Question: I cloned <URL> locally. The only changes I made before opening it would be modifying version codes of plugins and libraries to make them compatible with my local environment:
(EDIT: I found <URL>
1. gradle-wrapper.properties (4.6-all -> 4.4-all): distributionBase=GRADLE_USER_HOME
distributionPath=wrapper/dists
zipStoreBase=GRADLE_USER_HOME
zipStorePath=wrapper/dists
distributionUrl=https\://services.gradle.org/distributions/gradle-4.4-all.zip
# PREVIOUS VALUE: gradle-4.6-all.zip
2. Project-level build.gradle: buildscript {
ext.kotlin_version = '1.2.61' // PREVIOUS VALUE: 1.2.21
repositories {
google()
jcenter()
}
dependencies {
classpath 'com.android.tools.build:gradle:3.1.3' // PREVIOUS VALUE: 3.2.0-alpha09
classpath "org.jetbrains.kotlin:kotlin-gradle-plugin:$kotlin_version"
}
}
allprojects {
repositories {
google()
jcenter()
}
}
task clean(type: Delete) {
delete rootProject.buildDir
}
ext {
compileSdkVersion = 27
minSdkVersion = 15
targetSdkVersion = 27
supportLibVersion = "27.1.1" // PREVIOUS VALUE: 27.1.0
constraintLayoutVersion = "1.1.2" // PREVIOUS VALUE: 1.0.2
archComponentsVersion = "1.1.1"
roomVersion = "1.1.1" // PREVIOUS VALUE: 1.1.0-beta1
pagingVersion = "1.0.0" // PREVIOUS VALUE: 1.1.0-beta1
retrofitVersion = "2.4.0" // PREVIOUS VALUE: 2.3.0
okhttpLoggingInterceptorVersion = "3.11.0" // PREVIOUS VALUE: 3.9.0
runnerVersion = "1.0.1"
rulesVersion = "1.0.1"
junitVersion = "4.12"
espressoVersion = "3.0.1"
}
3. app-module build.gradle apply plugin: 'com.android.application'
apply plugin: 'kotlin-android'
apply plugin: 'kotlin-kapt'
apply plugin: 'kotlin-android-extensions'
android {
compileSdkVersion rootProject.compileSdkVersion
defaultConfig {
applicationId "com.example.android.codelabs.paging"
minSdkVersion rootProject.minSdkVersion
targetSdkVersion rootProject.targetSdkVersion
versionCode 1
versionName "1.0"
testInstrumentationRunner "android.support.test.runner.AndroidJUnitRunner"
}
buildTypes {
release {
minifyEnabled false
proguardFiles getDefaultProguardFile('proguard-android.txt'), 'proguard-rules.pro'
}
}
}
dependencies {
implementation fileTree(dir: 'libs', include: ['*.jar'])
implementation "org.jetbrains.kotlin:kotlin-stdlib-jdk7:$kotlin_version" // jre7 -> jdk7
implementation "com.android.support:appcompat-v7:$supportLibVersion"
implementation "com.android.support.constraint:constraint-layout:$constraintLayoutVersion"
implementation "com.android.support:design:$supportLibVersion"
// architecture components
implementation "android.arch.lifecycle:extensions:$archComponentsVersion"
implementation "android.arch.lifecycle:runtime:$archComponentsVersion"
implementation "android.arch.persistence.room:runtime:$roomVersion"
implementation "android.arch.paging:runtime:$pagingVersion"
kapt "android.arch.lifecycle:compiler:$archComponentsVersion"
kapt "android.arch.persistence.room:compiler:$roomVersion"
// retrofit
implementation "com.squareup.retrofit2:retrofit:$retrofitVersion"
implementation "com.squareup.retrofit2:converter-gson:$retrofitVersion"
implementation "com.squareup.retrofit2:retrofit-mock:$retrofitVersion"
implementation "com.squareup.okhttp3:logging-interceptor:$okhttpLoggingInterceptorVersion"
// testing -> ALL REMOVED.
//testImplementation "junit:junit:$junitVersion"
//androidTestImplementation "com.android.support.test🏃$runnerVersion"
//androidTestImplementation "com.android.support.test.espresso:espresso-core:$espressoVersion"
}
---
Then I change build variant from to . Everything was OK and I could build APK ('app-release-unsigned.apk') successfully. Now when I set 'minifyEnabled' to 'true' I got these errors during building APK file:

---
I searched the web and find these related rules (due to dependencies) for Proguard and insert them in file (each group of rules referenced at top of them):
'''
###### From https://github.com/square/retrofit#r8--proguard:
# Retrofit does reflection on generic parameters and InnerClass is required to use Signature.
-keepattributes Signature, InnerClasses
# Retain service method parameters when optimizing.
-keepclassmembers,allowshrinking,allowobfuscation interface * {
@retrofit2.http.* <methods>;}
# Ignore annotation used for build tooling.
-dontwarn org.codehaus.mojo.animal_sniffer.IgnoreJRERequirement
# Ignore JSR 305 annotations for embedding nullability information.
-dontwarn javax.annotation.**
# Guarded by a NoClassDefFoundError try/catch and only used when on the classpath.
-dontwarn kotlin.Unit
###### From https://stackoverflow.com/a/453<PHONE>:
-dontwarn android.arch.util.paging.CountedDataSource
-dontwarn android.arch.persistence.room.paging.LimitOffsetDataSource
###### From https://stackoverflow.com/questions/45344040/android-room-persistence-library-proguard-configuration
-dontwarn okio.**
-dontwarn javax.annotation.Nullable
-dontwarn javax.annotation.ParametersAreNonnullByDefault
# Platform calls Class.forName on types which do not exist on Android to determine platform.
-dontnote retrofit2.Platform
# Platform used when running on Java 8 VMs. Will not be used at runtime.
-dontwarn retrofit2.Platform$Java8
# Retain generic type information for use by reflection by converters and adapters.
-keepattributes Signature
# Retain declared checked exceptions for use by a Proxy instance.
-keepattributes Exceptions
-keep class android.content.**
-dontwarn android.content.**
-keep class android.animation.**
-dontwarn android.animation.**
-keep class me.panavtec.drawableview.**
-dontwarn me.panavtec.drawableview.**
-keep class javax.annotation.concurrent.**
-dontwarn javax.annotation.concurrent.**
-keep class android.arch.persistence.room.paging.LimitOffsetDataSource
-keep interface android.arch.persistence.room.paging.LimitOffsetDataSource
-keep class android.arch.util.paging.CountedDataSource
-keep interface android.arch.util.paging.CountedDataSource
'''
But has no effect. Error message would be exactly the same.
---
:
'''
org.gradle.api.tasks.TaskExecutionException: Execution failed for task ':app:transformClassesAndResourcesWithProguardForRelease'.
at org.gradle.api.internal.tasks.execution.ExecuteActionsTaskExecuter.executeActions(ExecuteActionsTaskExecuter.java:100)
at org.gradle.api.internal.tasks.execution.ExecuteActionsTaskExecuter.execute(ExecuteActionsTaskExecuter.java:70)
at org.gradle.api.internal.tasks.execution.OutputDirectoryCreatingTaskExecuter.execute(OutputDirectoryCreatingTaskExecuter.java:51)
at org.gradle.api.internal.tasks.execution.SkipUpToDateTaskExecuter.execute(SkipUpToDateTaskExecuter.java:62)
at org.gradle.api.internal.tasks.execution.ResolveTaskOutputCachingStateExecuter.execute(ResolveTaskOutputCachingStateExecuter.java:54)
at org.gradle.api.internal.tasks.execution.ValidatingTaskExecuter.execute(ValidatingTaskExecuter.java:60)
at org.gradle.api.internal.tasks.execution.SkipEmptySourceFilesTaskExecuter.execute(SkipEmptySourceFilesTaskExecuter.java:97)
at org.gradle.api.internal.tasks.execution.CleanupStaleOutputsExecuter.execute(CleanupStaleOutputsExecuter.java:87)
at org.gradle.api.internal.tasks.execution.ResolveTaskArtifactStateTaskExecuter.execute(ResolveTaskArtifactStateTaskExecuter.java:52)
at org.gradle.api.internal.tasks.execution.SkipTaskWithNoActionsExecuter.execute(SkipTaskWithNoActionsExecuter.java:52)
at org.gradle.api.internal.tasks.execution.SkipOnlyIfTaskExecuter.execute(SkipOnlyIfTaskExecuter.java:54)
at org.gradle.api.internal.tasks.execution.ExecuteAtMostOnceTaskExecuter.execute(ExecuteAtMostOnceTaskExecuter.java:43)
at org.gradle.api.internal.tasks.execution.CatchExceptionTaskExecuter.execute(CatchExceptionTaskExecuter.java:34)
at org.gradle.execution.taskgraph.DefaultTaskGraphExecuter$EventFiringTaskWorker$1.run(DefaultTaskGraphExecuter.java:248)
at org.gradle.internal.progress.DefaultBuildOperationExecutor$RunnableBuildOperationWorker.execute(DefaultBuildOperationExecutor.java:336)
at org.gradle.internal.progress.DefaultBuildOperationExecutor$RunnableBuildOperationWorker.execute(DefaultBuildOperationExecutor.java:328)
at org.gradle.internal.progress.DefaultBuildOperationExecutor.execute(DefaultBuildOperationExecutor.java:199)
at org.gradle.internal.progress.DefaultBuildOperationExecutor.run(DefaultBuildOperationExecutor.java:110)
at org.gradle.execution.taskgraph.DefaultTaskGraphExecuter$EventFiringTaskWorker.execute(DefaultTaskGraphExecuter.java:241)
at org.gradle.execution.taskgraph.DefaultTaskGraphExecuter$EventFiringTaskWorker.execute(DefaultTaskGraphExecuter.java:230)
at org.gradle.execution.taskgraph.DefaultTaskPlanExecutor$TaskExecutorWorker.processTask(DefaultTaskPlanExecutor.java:123)
at org.gradle.execution.taskgraph.DefaultTaskPlanExecutor$TaskExecutorWorker.access$200(DefaultTaskPlanExecutor.java:79)
at org.gradle.execution.taskgraph.DefaultTaskPlanExecutor$TaskExecutorWorker$1.execute(DefaultTaskPlanExecutor.java:104)
at org.gradle.execution.taskgraph.DefaultTaskPlanExecutor$TaskExecutorWorker$1.execute(DefaultTaskPlanExecutor.java:98)
at org.gradle.execution.taskgraph.DefaultTaskExecutionPlan.execute(DefaultTaskExecutionPlan.java:626)
at org.gradle.execution.taskgraph.DefaultTaskExecutionPlan.executeWithTask(DefaultTaskExecutionPlan.java:581)
at org.gradle.execution.taskgraph.DefaultTaskPlanExecutor$TaskExecutorWorker.run(DefaultTaskPlanExecutor.java:98)
at org.gradle.execution.taskgraph.DefaultTaskPlanExecutor.process(DefaultTaskPlanExecutor.java:59)
at org.gradle.execution.taskgraph.DefaultTaskGraphExecuter.execute(DefaultTaskGraphExecuter.java:128)
at org.gradle.execution.SelectedTaskExecutionAction.execute(SelectedTaskExecutionAction.java:37)
at org.gradle.execution.DefaultBuildExecuter.execute(DefaultBuildExecuter.java:37)
at org.gradle.execution.DefaultBuildExecuter.access$000(DefaultBuildExecuter.java:23)
at org.gradle.execution.DefaultBuildExecuter$1.proceed(DefaultBuildExecuter.java:43)
at org.gradle.execution.DryRunBuildExecutionAction.execute(DryRunBuildExecutionAction.java:46)
at org.gradle.execution.DefaultBuildExecuter.execute(DefaultBuildExecuter.java:37)
at org.gradle.execution.DefaultBuildExecuter.execute(DefaultBuildExecuter.java:30)
at org.gradle.initialization.DefaultGradleLauncher$ExecuteTasks.run(DefaultGradleLauncher.java:314)
at org.gradle.internal.progress.DefaultBuildOperationExecutor$RunnableBuildOperationWorker.execute(DefaultBuildOperationExecutor.java:336)
at org.gradle.internal.progress.DefaultBuildOperationExecutor$RunnableBuildOperationWorker.execute(DefaultBuildOperationExecutor.java:328)
at org.gradle.internal.progress.DefaultBuildOperationExecutor.execute(DefaultBuildOperationExecutor.java:199)
at org.gradle.internal.progress.DefaultBuildOperationExecutor.run(DefaultBuildOperationExecutor.java:110)
at org.gradle.initialization.DefaultGradleLauncher.runTasks(DefaultGradleLauncher.java:204)
at org.gradle.initialization.DefaultGradleLauncher.doBuildStages(DefaultGradleLauncher.java:134)
at org.gradle.initialization.DefaultGradleLauncher.executeTasks(DefaultGradleLauncher.java:109)
at org.gradle.internal.invocation.GradleBuildController$1.call(GradleBuildController.java:78)
at org.gradle.internal.invocation.GradleBuildController$1.call(GradleBuildController.java:75)
at org.gradle.internal.work.DefaultWorkerLeaseService.withLocks(DefaultWorkerLeaseService.java:152)
at org.gradle.internal.invocation.GradleBuildController.doBuild(GradleBuildController.java:100)
at org.gradle.internal.invocation.GradleBuildController.run(GradleBuildController.java:75)
at org.gradle.tooling.internal.provider.runner.ClientProvidedBuildActionRunner.run(ClientProvidedBuildActionRunner.java:62)
at org.gradle.launcher.exec.ChainingBuildActionRunner.run(ChainingBuildActionRunner.java:35)
at org.gradle.launcher.exec.ChainingBuildActionRunner.run(ChainingBuildActionRunner.java:35)
at org.gradle.tooling.internal.provider.ValidatingBuildActionRunner.run(ValidatingBuildActionRunner.java:32)
at org.gradle.launcher.exec.RunAsBuildOperationBuildActionRunner$1.run(RunAsBuildOperationBuildActionRunner.java:43)
at org.gradle.internal.progress.DefaultBuildOperationExecutor$RunnableBuildOperationWorker.execute(DefaultBuildOperationExecutor.java:336)
at org.gradle.internal.progress.DefaultBuildOperationExecutor$RunnableBuildOperationWorker.execute(DefaultBuildOperationExecutor.java:328)
at org.gradle.internal.progress.DefaultBuildOperationExecutor.execute(DefaultBuildOperationExecutor.java:199)
at org.gradle.internal.progress.DefaultBuildOperationExecutor.run(DefaultBuildOperationExecutor.java:110)
at org.gradle.launcher.exec.RunAsBuildOperationBuildActionRunner.run(RunAsBuildOperationBuildActionRunner.java:40)
at org.gradle.tooling.internal.provider.SubscribableBuildActionRunner.run(SubscribableBuildActionRunner.java:51)
at org.gradle.launcher.exec.InProcessBuildActionExecuter.execute(InProcessBuildActionExecuter.java:47)
at org.gradle.launcher.exec.InProcessBuildActionExecuter.execute(InProcessBuildActionExecuter.java:30)
at org.gradle.launcher.exec.BuildTreeScopeBuildActionExecuter.execute(BuildTreeScopeBuildActionExecuter.java:39)
at org.gradle.launcher.exec.BuildTreeScopeBuildActionExecuter.execute(BuildTreeScopeBuildActionExecuter.java:25)
at org.gradle.tooling.internal.provider.ContinuousBuildActionExecuter.execute(ContinuousBuildActionExecuter.java:80)
at org.gradle.tooling.internal.provider.ContinuousBuildActionExecuter.execute(ContinuousBuildActionExecuter.java:53)
at org.gradle.tooling.internal.provider.ServicesSetupBuildActionExecuter.execute(ServicesSetupBuildActionExecuter.java:57)
at org.gradle.tooling.internal.provider.ServicesSetupBuildActionExecuter.execute(ServicesSetupBuildActionExecuter.java:32)
at org.gradle.tooling.internal.provider.GradleThreadBuildActionExecuter.execute(GradleThreadBuildActionExecuter.java:36)
at org.gradle.tooling.internal.provider.GradleThreadBuildActionExecuter.execute(GradleThreadBuildActionExecuter.java:25)
at org.gradle.tooling.internal.provider.ParallelismConfigurationBuildActionExecuter.execute(ParallelismConfigurationBuildActionExecuter.java:43)
at org.gradle.tooling.internal.provider.ParallelismConfigurationBuildActionExecuter.execute(ParallelismConfigurationBuildActionExecuter.java:29)
at org.gradle.tooling.internal.provider.StartParamsValidatingActionExecuter.execute(StartParamsValidatingActionExecuter.java:69)
at org.gradle.tooling.internal.provider.StartParamsValidatingActionExecuter.execute(StartParamsValidatingActionExecuter.java:30)
at org.gradle.tooling.internal.provider.SessionFailureReportingActionExecuter.execute(SessionFailureReportingActionExecuter.java:59)
at org.gradle.tooling.internal.provider.SessionFailureReportingActionExecuter.execute(SessionFailureReportingActionExecuter.java:44)
at org.gradle.tooling.internal.provider.SetupLoggingActionExecuter.execute(SetupLoggingActionExecuter.java:45)
at org.gradle.tooling.internal.provider.SetupLoggingActionExecuter.execute(SetupLoggingActionExecuter.java:30)
at org.gradle.launcher.daemon.server.exec.ExecuteBuild.doBuild(ExecuteBuild.java:67)
at org.gradle.launcher.daemon.server.exec.BuildCommandOnly.execute(BuildCommandOnly.java:36)
at org.gradle.launcher.daemon.server.api.DaemonCommandExecution.proceed(DaemonCommandExecution.java:122)
at org.gradle.launcher.daemon.server.exec.WatchForDisconnection.execute(WatchForDisconnection.java:37)
at org.gradle.launcher.daemon.server.api.DaemonCommandExecution.proceed(DaemonCommandExecution.java:122)
at org.gradle.launcher.daemon.server.exec.ResetDeprecationLogger.execute(ResetDeprecationLogger.java:26)
at org.gradle.launcher.daemon.server.api.DaemonCommandExecution.proceed(DaemonCommandExecution.java:122)
at org.gradle.launcher.daemon.server.exec.RequestStopIfSingleUsedDaemon.execute(RequestStopIfSingleUsedDaemon.java:34)
at org.gradle.launcher.daemon.server.api.DaemonCommandExecution.proceed(DaemonCommandExecution.java:122)
at org.gradle.launcher.daemon.server.exec.ForwardClientInput$2.call(ForwardClientInput.java:74)
at org.gradle.launcher.daemon.server.exec.ForwardClientInput$2.call(ForwardClientInput.java:72)
at org.gradle.util.Swapper.swap(Swapper.java:38)
at org.gradle.launcher.daemon.server.exec.ForwardClientInput.execute(ForwardClientInput.java:72)
at org.gradle.launcher.daemon.server.api.DaemonCommandExecution.proceed(DaemonCommandExecution.java:122)
at org.gradle.launcher.daemon.server.exec.LogAndCheckHealth.execute(LogAndCheckHealth.java:55)
at org.gradle.launcher.daemon.server.api.DaemonCommandExecution.proceed(DaemonCommandExecution.java:122)
at org.gradle.launcher.daemon.server.exec.LogToClient.doBuild(LogToClient.java:62)
at org.gradle.launcher.daemon.server.exec.BuildCommandOnly.execute(BuildCommandOnly.java:36)
at org.gradle.launcher.daemon.server.api.DaemonCommandExecution.proceed(DaemonCommandExecution.java:122)
at org.gradle.launcher.daemon.server.exec.EstablishBuildEnvironment.doBuild(EstablishBuildEnvironment.java:82)
at org.gradle.launcher.daemon.server.exec.BuildCommandOnly.execute(BuildCommandOnly.java:36)
at org.gradle.launcher.daemon.server.api.DaemonCommandExecution.proceed(DaemonCommandExecution.java:122)
at org.gradle.launcher.daemon.server.exec.StartBuildOrRespondWithBusy$1.run(StartBuildOrRespondWithBusy.java:50)
at org.gradle.launcher.daemon.server.DaemonStateCoordinator$1.run(DaemonStateCoordinator.java:295)
at org.gradle.internal.concurrent.ExecutorPolicy$CatchAndRecordFailures.onExecute(ExecutorPolicy.java:63)
at org.gradle.internal.concurrent.ManagedExecutorImpl$1.run(ManagedExecutorImpl.java:46)
at java.util.concurrent.ThreadPoolExecutor.runWorker(ThreadPoolExecutor.java:1142)
at java.util.concurrent.ThreadPoolExecutor$Worker.run(ThreadPoolExecutor.java:617)
at org.gradle.internal.concurrent.ThreadFactoryImpl$ManagedThreadRunnable.run(ThreadFactoryImpl.java:55)
at java.lang.Thread.run(Thread.java:745)
Caused by: java.lang.RuntimeException: Job failed, see logs for details
at com.android.build.gradle.internal.transforms.ProGuardTransform.transform(ProGuardTransform.java:196)
at com.android.build.gradle.internal.pipeline.TransformTask$2.call(TransformTask.java:221)
at com.android.build.gradle.internal.pipeline.TransformTask$2.call(TransformTask.java:217)
at com.android.builder.profile.ThreadRecorder.record(ThreadRecorder.java:102)
at com.android.build.gradle.internal.pipeline.TransformTask.transform(TransformTask.java:212)
at sun.reflect.NativeMethodAccessorImpl.invoke0(Native Method)
at sun.reflect.NativeMethodAccessorImpl.invoke(NativeMethodAccessorImpl.java:62)
at sun.reflect.DelegatingMethodAccessorImpl.invoke(DelegatingMethodAccessorImpl.java:43)
at java.lang.reflect.Method.invoke(Method.java:498)
at org.gradle.internal.reflect.JavaMethod.invoke(JavaMethod.java:73)
at org.gradle.api.internal.project.taskfactory.IncrementalTaskAction.doExecute(IncrementalTaskAction.java:46)
at org.gradle.api.internal.project.taskfactory.StandardTaskAction.execute(StandardTaskAction.java:39)
at org.gradle.api.internal.project.taskfactory.StandardTaskAction.execute(StandardTaskAction.java:26)
at org.gradle.api.internal.tasks.execution.ExecuteActionsTaskExecuter$1.run(ExecuteActionsTaskExecuter.java:121)
at org.gradle.internal.progress.DefaultBuildOperationExecutor$RunnableBuildOperationWorker.execute(DefaultBuildOperationExecutor.java:336)
at org.gradle.internal.progress.DefaultBuildOperationExecutor$RunnableBuildOperationWorker.execute(DefaultBuildOperationExecutor.java:328)
at org.gradle.internal.progress.DefaultBuildOperationExecutor.execute(DefaultBuildOperationExecutor.java:199)
at org.gradle.internal.progress.DefaultBuildOperationExecutor.run(DefaultBuildOperationExecutor.java:110)
at org.gradle.api.internal.tasks.execution.ExecuteActionsTaskExecuter.executeAction(ExecuteActionsTaskExecuter.java:110)
at org.gradle.api.internal.tasks.execution.ExecuteActionsTaskExecuter.executeActions(ExecuteActionsTaskExecuter.java:92)
... 107 more
Caused by: java.io.IOException: Please correct the above warnings first.
at proguard.Initializer.execute(Initializer.java:473)
at proguard.ProGuard.initialize(ProGuard.java:233)
at proguard.ProGuard.execute(ProGuard.java:98)
at com.android.build.gradle.internal.transforms.BaseProguardAction.runProguard(BaseProguardAction.java:61)
at com.android.build.gradle.internal.transforms.ProGuardTransform.doMinification(ProGuardTransform.java:253)
at com.android.build.gradle.internal.transforms.ProGuardTransform.access$000(ProGuardTransform.java:63)
at com.android.build.gradle.internal.transforms.ProGuardTransform$1.run(ProGuardTransform.java:173)
at com.android.builder.tasks.Job.runTask(Job.java:47)
at com.android.build.gradle.tasks.SimpleWorkQueue$EmptyThreadContext.runTask(SimpleWorkQueue.java:41)
at com.android.builder.tasks.WorkQueue.run(WorkQueue.java:282)
... 1 more
'''
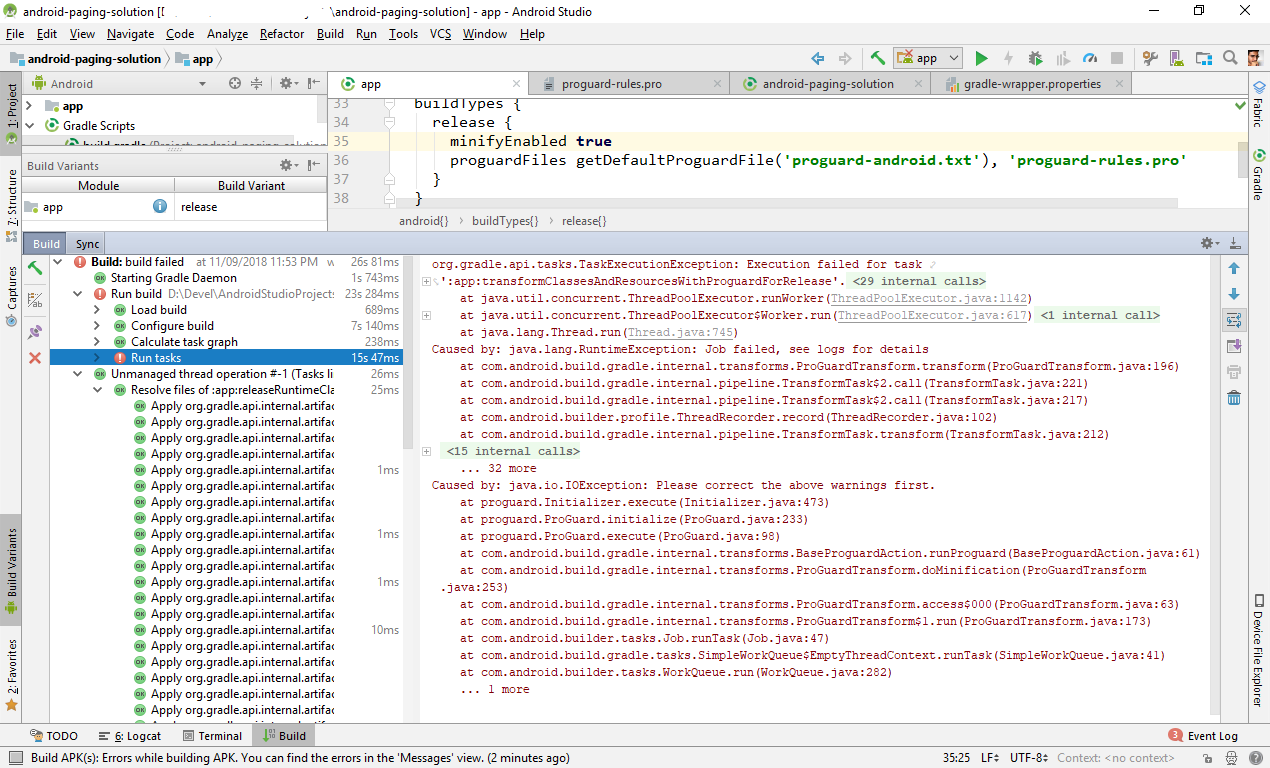
Answer: Problem solved. The rules published for Retrofit and OkHttp libraries were enough:
'''
###### From https://github.com/square/retrofit#r8--proguard:
# Retrofit does reflection on generic parameters and InnerClass is required to use Signature.
-keepattributes Signature, InnerClasses
# Retain service method parameters when optimizing.
-keepclassmembers,allowshrinking,allowobfuscation interface * {
@retrofit2.http.* <methods>;
}
# Ignore annotation used for build tooling.
-dontwarn org.codehaus.mojo.animal_sniffer.IgnoreJRERequirement
# Ignore JSR 305 annotations for embedding nullability information.
-dontwarn javax.annotation.**
# Guarded by a NoClassDefFoundError try/catch and only used when on the classpath.
-dontwarn kotlin.Unit
# Top-level functions that can only be used by Kotlin.
-dontwarn retrofit2.-KotlinExtensions
###### From https://github.com/square/okhttp#r8--proguard:
# JSR 305 annotations are for embedding nullability information.
-dontwarn javax.annotation.**
# A resource is loaded with a relative path so the package of this class must be preserved.
-keepnames class okhttp3.internal.publicsuffix.PublicSuffixDatabase
# Animal Sniffer compileOnly dependency to ensure APIs are compatible with older versions of Java.
-dontwarn org.codehaus.mojo.animal_sniffer.*
# OkHttp platform used only on JVM and when Conscrypt dependency is available.
-dontwarn okhttp3.internal.platform.ConscryptPlatform
'''
I have omitted OkHttp rules. <URL>